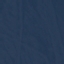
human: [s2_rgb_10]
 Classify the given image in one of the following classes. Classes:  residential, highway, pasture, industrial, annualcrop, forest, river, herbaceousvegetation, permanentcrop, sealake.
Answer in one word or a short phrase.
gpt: SeaLake